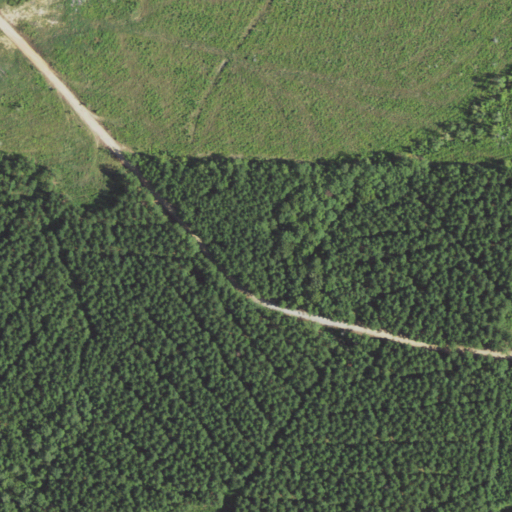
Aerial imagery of ridge(s) in Louisiana named Mossy Ridge containing evergreen forest, shrub, open development, low intensity development, and grassland